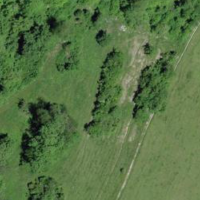
EUNIS habitat code: 24
Species observed at this site:
Lysandra bellargus
Cardamine heptaphylla
Erynnis tages
Primula veris